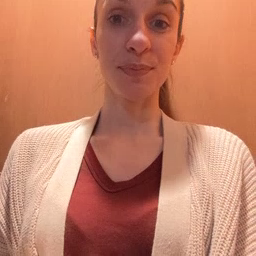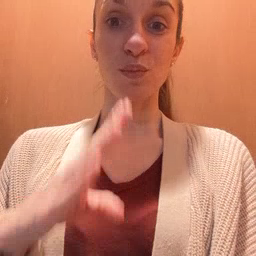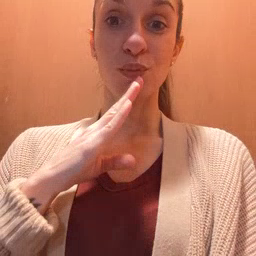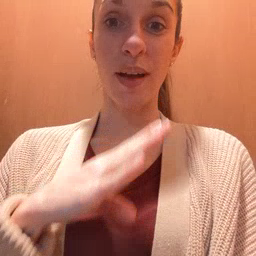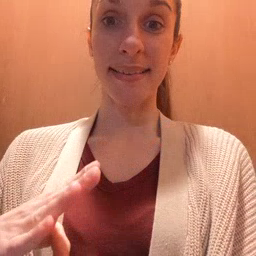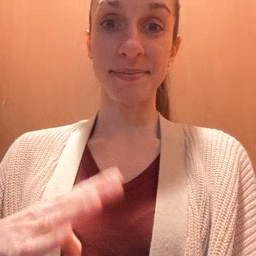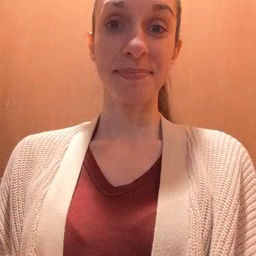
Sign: quiet